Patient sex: M
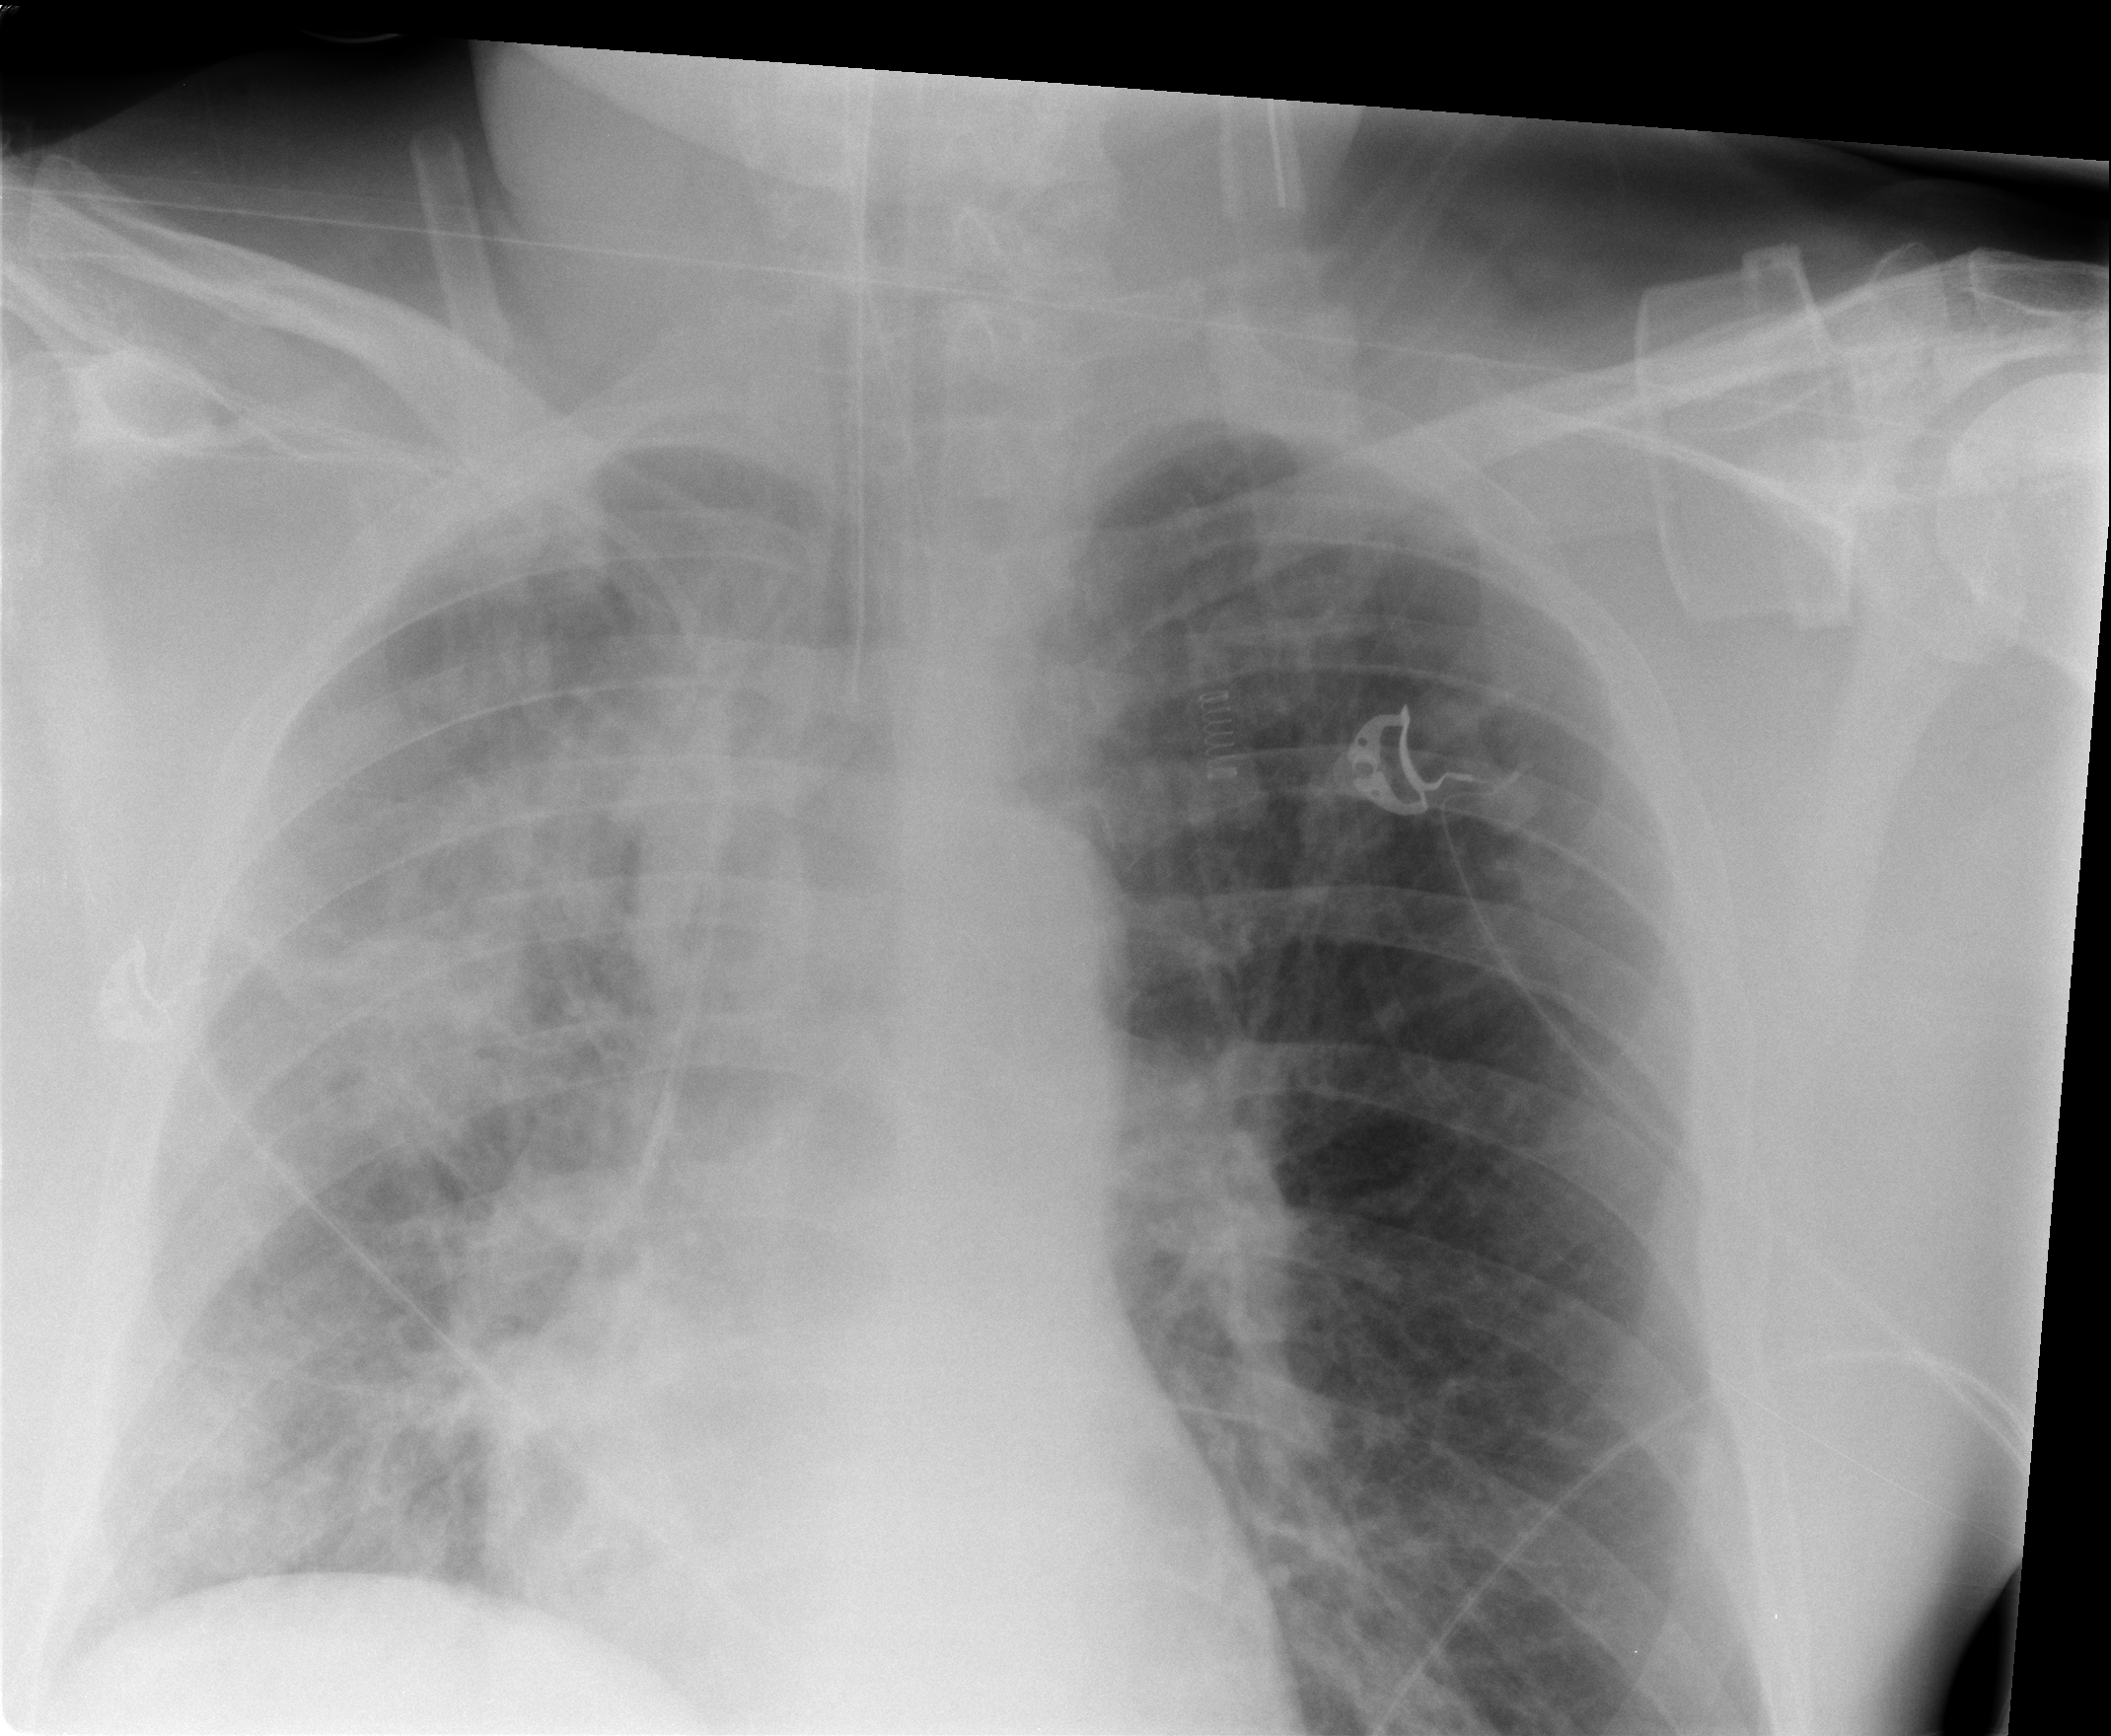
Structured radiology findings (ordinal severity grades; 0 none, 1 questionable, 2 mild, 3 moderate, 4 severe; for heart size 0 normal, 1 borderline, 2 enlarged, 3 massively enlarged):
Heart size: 0
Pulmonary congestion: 0
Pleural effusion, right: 2
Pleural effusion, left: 0
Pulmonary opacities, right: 3
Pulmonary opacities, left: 0
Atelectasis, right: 3
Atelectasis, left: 0